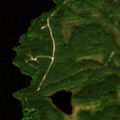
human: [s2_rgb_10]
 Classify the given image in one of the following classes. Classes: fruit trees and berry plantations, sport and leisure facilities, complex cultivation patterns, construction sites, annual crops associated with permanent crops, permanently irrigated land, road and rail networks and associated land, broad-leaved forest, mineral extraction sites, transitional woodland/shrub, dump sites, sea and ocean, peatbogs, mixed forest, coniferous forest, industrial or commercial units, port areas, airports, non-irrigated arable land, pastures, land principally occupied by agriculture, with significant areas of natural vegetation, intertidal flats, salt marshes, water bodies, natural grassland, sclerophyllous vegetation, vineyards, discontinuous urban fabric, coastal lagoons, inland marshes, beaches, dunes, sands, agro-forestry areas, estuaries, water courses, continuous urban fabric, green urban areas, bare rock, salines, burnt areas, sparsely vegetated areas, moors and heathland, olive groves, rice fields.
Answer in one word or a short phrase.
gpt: coniferous forest, transitional woodland/shrub, water bodies